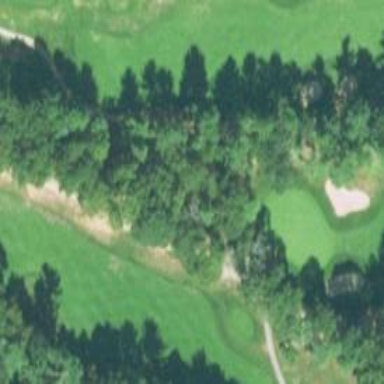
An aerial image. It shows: Path designated for golf carts.